Field crop: tomato
Growth stage: 1
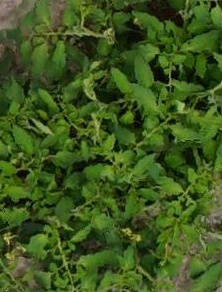
Species: tomato